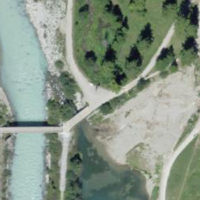
EUNIS habitat code: 26
Species observed at this site:
Tachybaptus ruficollis
Motacilla cinerea
Actitis hypoleucos
Fulica atra
Anas platyrhynchos
Sturnus vulgaris
Sylvia borin
Cyaniris semiargus
Aythya fuligula
Fringilla coelebs
Fabriciana niobe
Gentianella campestris
Sylvia atricapilla
Carduelis carduelis
Turdus merula
Melitaea diamina
Saponaria ocymoides
Parus major
Turdus pilaris
Cinclus cinclus
Motacilla alba
Delichon urbicum